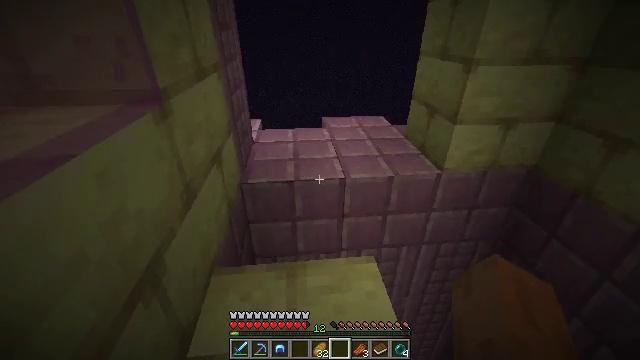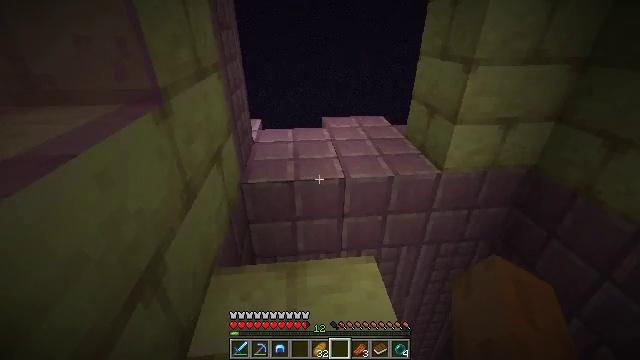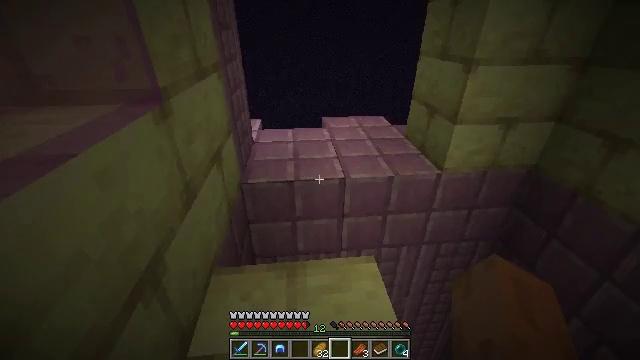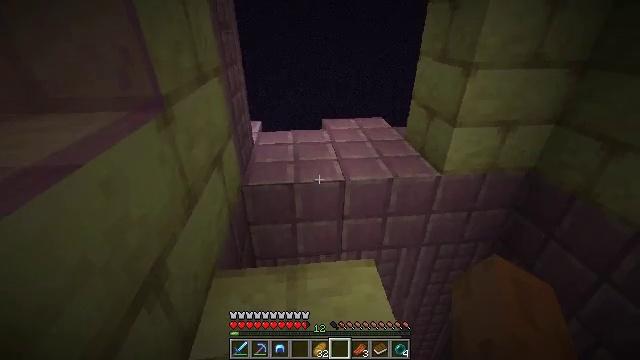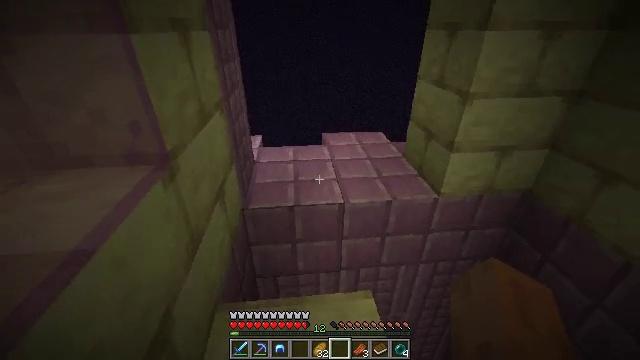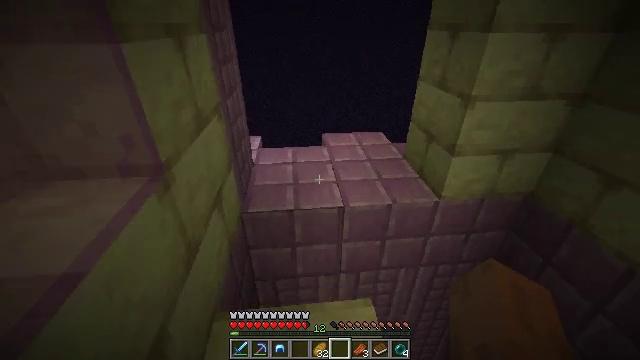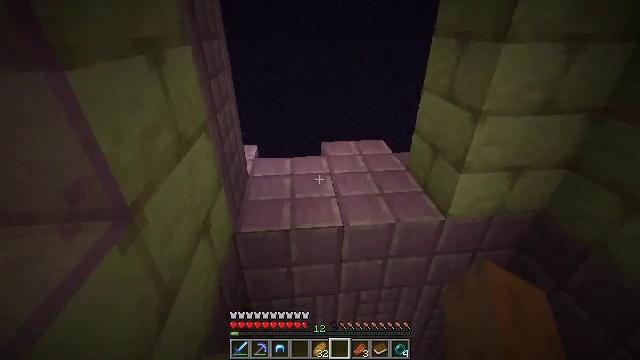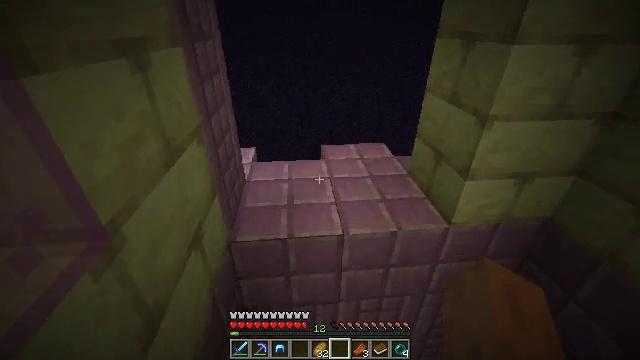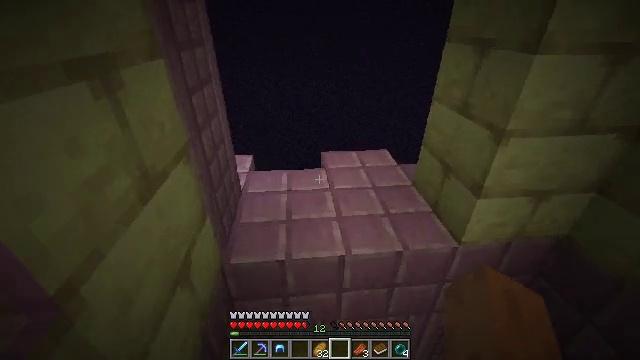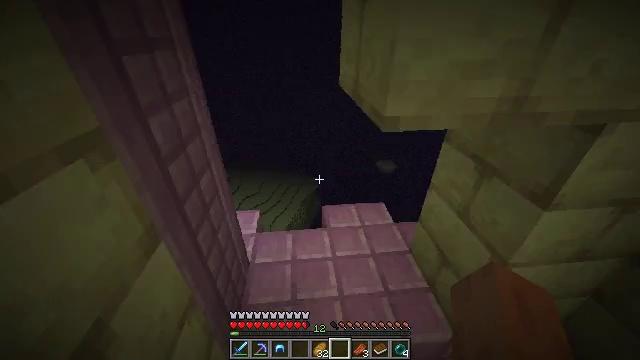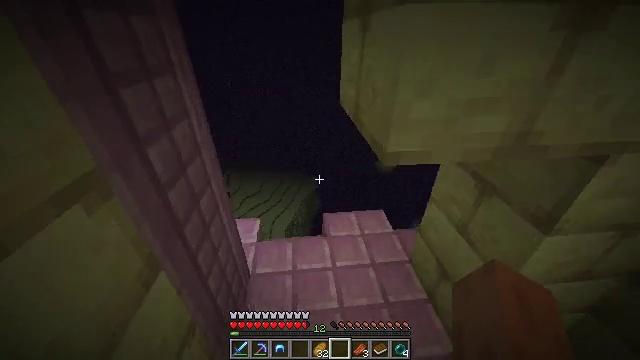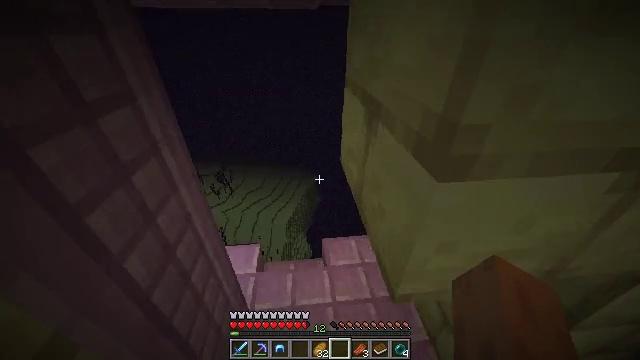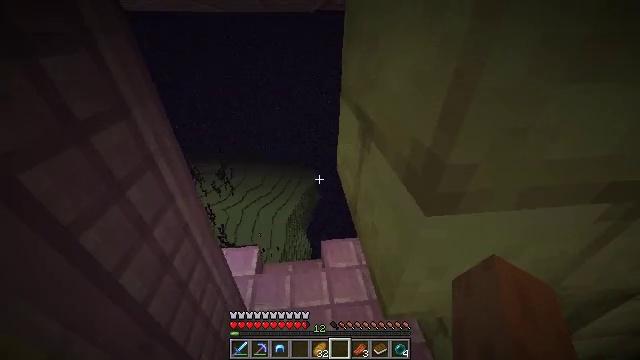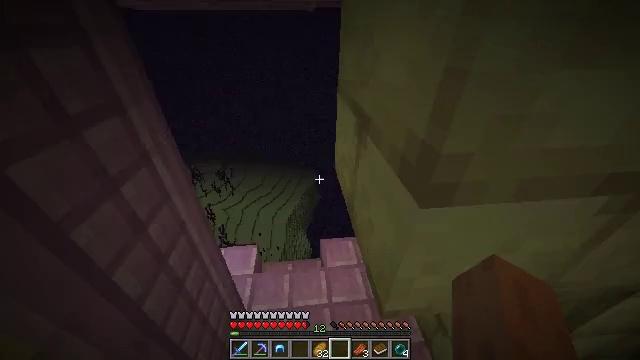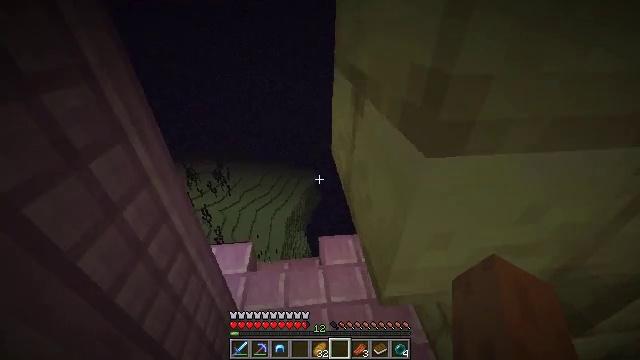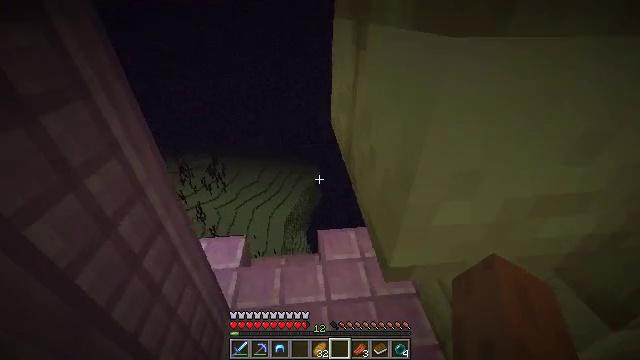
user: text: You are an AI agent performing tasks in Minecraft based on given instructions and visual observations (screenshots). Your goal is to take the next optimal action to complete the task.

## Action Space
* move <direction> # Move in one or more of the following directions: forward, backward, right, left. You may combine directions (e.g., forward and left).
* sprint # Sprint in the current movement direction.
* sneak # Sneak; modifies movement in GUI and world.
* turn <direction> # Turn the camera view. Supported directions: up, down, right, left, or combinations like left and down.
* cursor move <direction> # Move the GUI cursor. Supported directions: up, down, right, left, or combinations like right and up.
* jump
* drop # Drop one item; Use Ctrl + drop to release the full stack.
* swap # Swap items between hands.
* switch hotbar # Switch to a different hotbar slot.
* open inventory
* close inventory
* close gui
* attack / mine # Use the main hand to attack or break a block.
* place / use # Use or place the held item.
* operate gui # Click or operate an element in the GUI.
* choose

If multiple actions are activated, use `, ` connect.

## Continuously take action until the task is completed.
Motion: motion action
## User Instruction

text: Gather an end rod from the structure.
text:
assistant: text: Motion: sneak
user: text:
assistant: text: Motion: no_op
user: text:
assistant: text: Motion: no_op
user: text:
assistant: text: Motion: move forward
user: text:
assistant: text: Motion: move forward
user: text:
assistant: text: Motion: move forward
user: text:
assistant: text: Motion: move forward, sprint
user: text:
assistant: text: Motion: move forward, sprint, jump
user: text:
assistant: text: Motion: move forward, sprint, turn down, jump
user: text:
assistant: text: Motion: move forward, sprint, jump
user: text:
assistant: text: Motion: move forward, sprint, turn down, jump
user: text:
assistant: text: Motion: move forward, sprint
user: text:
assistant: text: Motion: move forward, sprint
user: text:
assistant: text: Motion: move forward, sprint
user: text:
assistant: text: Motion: move forward, sprint
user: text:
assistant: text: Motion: move forward, sprint, turn left
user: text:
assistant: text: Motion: move forward, sprint, turn left
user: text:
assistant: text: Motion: move forward, sprint, turn left
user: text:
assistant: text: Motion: move forward, sprint
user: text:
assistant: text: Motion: move forward, sprint
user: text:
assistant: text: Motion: move forward, sprint, turn left and down
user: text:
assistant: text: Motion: move forward, turn left and down
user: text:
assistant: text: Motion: move forward, turn left and down
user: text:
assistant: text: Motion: turn down
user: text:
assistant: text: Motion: turn down
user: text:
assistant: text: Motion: no_op
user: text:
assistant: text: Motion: turn right
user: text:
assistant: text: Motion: no_op
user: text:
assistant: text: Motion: no_op
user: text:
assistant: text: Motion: no_op